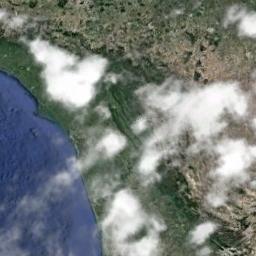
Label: cloud